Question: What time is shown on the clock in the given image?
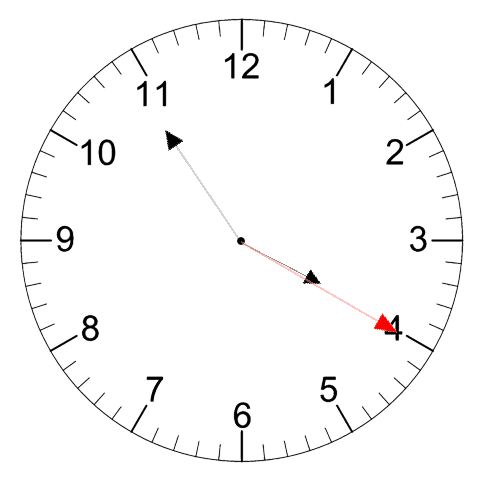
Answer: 03:54:20